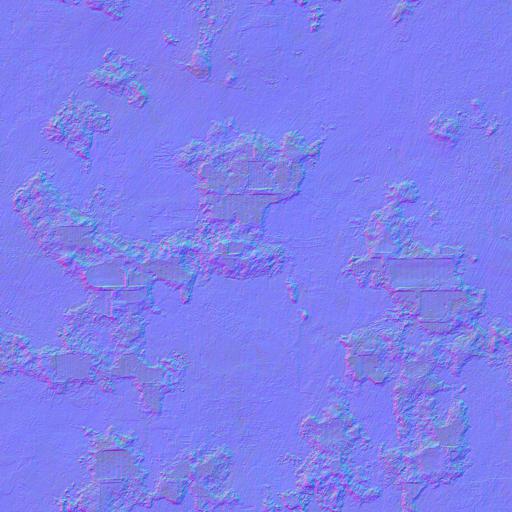
blue brick bricks broken old paint painted plaster wall